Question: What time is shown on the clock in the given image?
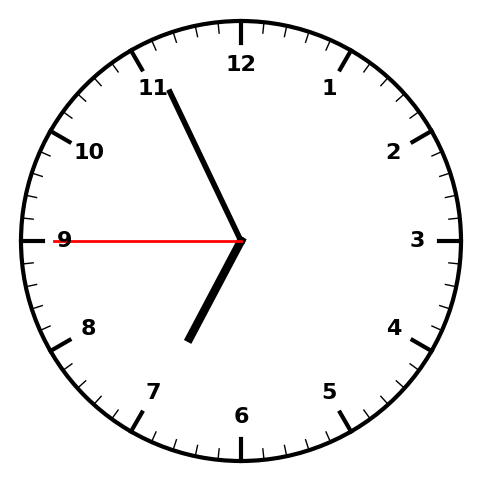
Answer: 06:55:45